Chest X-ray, PA view. Patient: 59 years old, sex F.
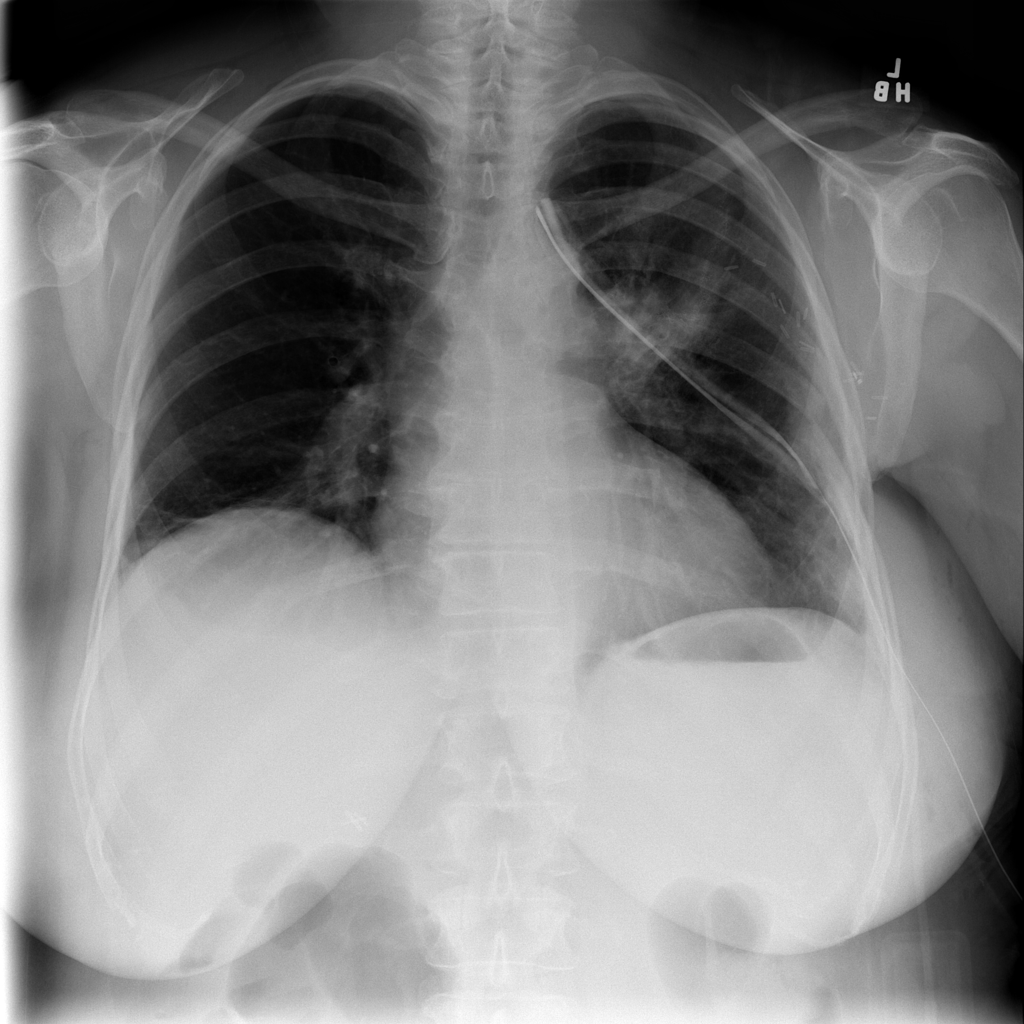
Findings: Atelectasis, Effusion, Infiltration